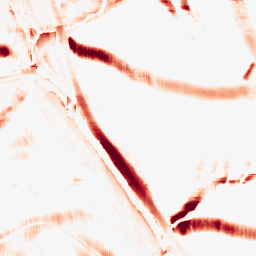
Category: morphological
Decomposition family: rolling_ball
Decomposition parameters: radius: 10
Upsampling method: sinc_hamming
Upsampling parameters: scale: 2
kernel_size: 8
Upsampling scale: 2